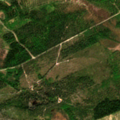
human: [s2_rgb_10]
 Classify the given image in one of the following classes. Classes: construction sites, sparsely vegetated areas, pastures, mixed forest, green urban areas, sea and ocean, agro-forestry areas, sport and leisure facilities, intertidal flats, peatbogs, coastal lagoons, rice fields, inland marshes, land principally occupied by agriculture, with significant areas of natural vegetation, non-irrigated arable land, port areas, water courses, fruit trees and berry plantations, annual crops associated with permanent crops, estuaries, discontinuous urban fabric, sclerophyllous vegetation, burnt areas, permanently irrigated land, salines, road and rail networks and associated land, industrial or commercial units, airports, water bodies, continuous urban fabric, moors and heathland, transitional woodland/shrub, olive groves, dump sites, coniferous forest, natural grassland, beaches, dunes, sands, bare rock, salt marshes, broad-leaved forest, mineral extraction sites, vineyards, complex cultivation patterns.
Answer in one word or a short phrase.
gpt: mixed forest, transitional woodland/shrub